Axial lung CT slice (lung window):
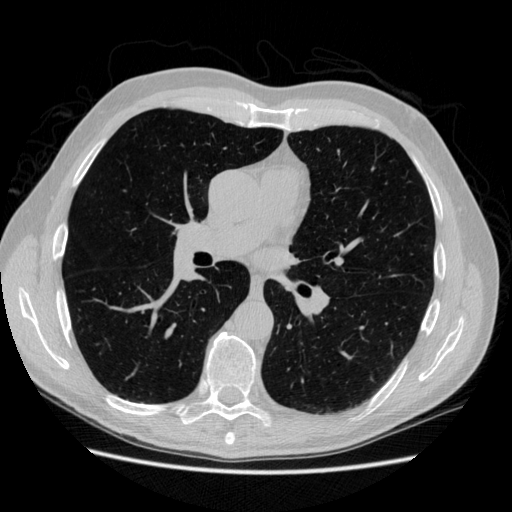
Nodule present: no